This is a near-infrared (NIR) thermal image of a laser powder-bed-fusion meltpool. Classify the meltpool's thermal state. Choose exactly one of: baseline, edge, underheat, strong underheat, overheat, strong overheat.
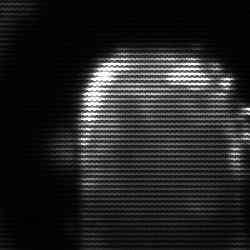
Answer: baseline